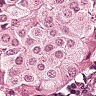
Metastatic tissue present: yes